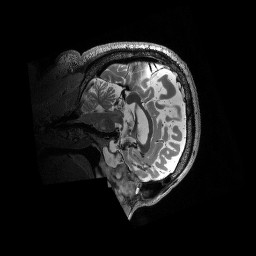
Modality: T2w
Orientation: sagittal
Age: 55
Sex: male
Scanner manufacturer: siemens
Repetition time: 3.2 s